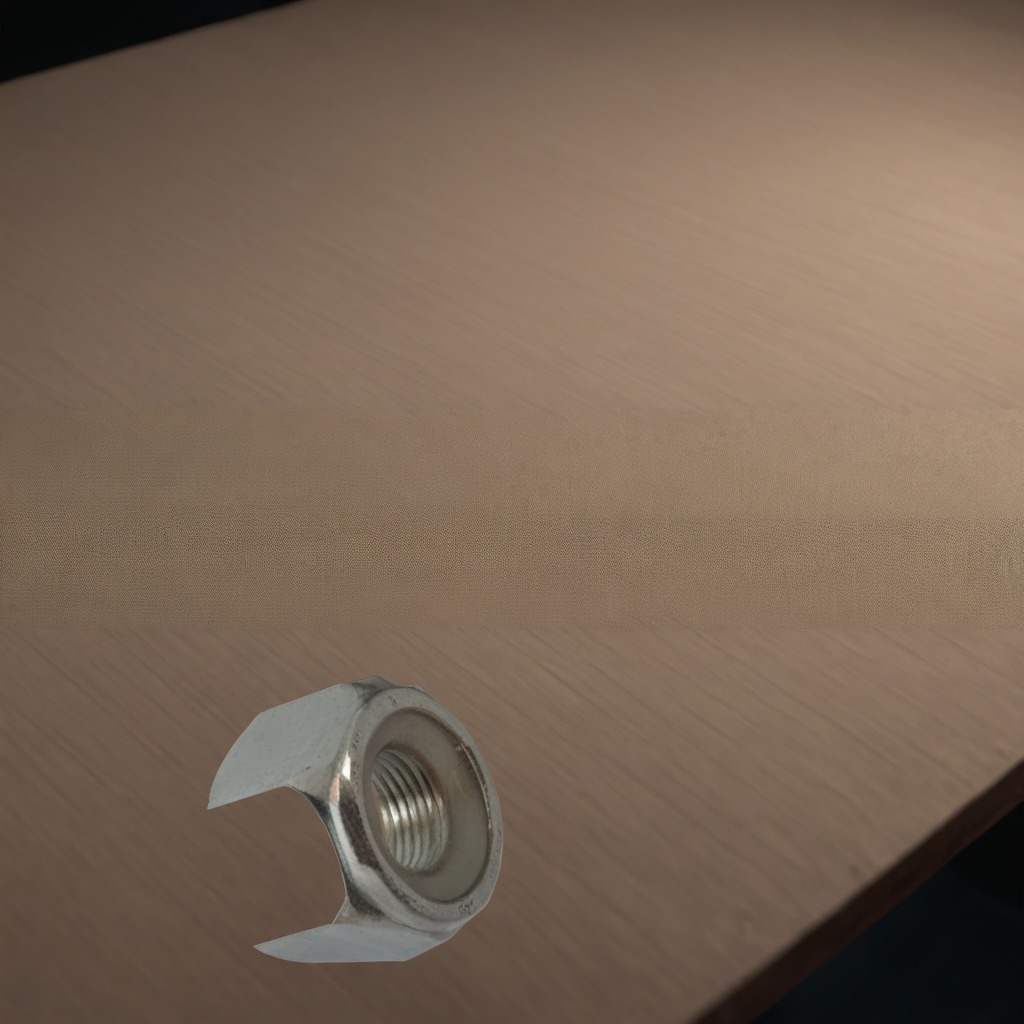
A metal nut is lying on the wooden table.